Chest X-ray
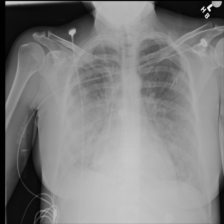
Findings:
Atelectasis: negative
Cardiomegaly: negative
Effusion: negative
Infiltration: negative
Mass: negative
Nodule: negative
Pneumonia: negative
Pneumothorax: negative
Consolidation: negative
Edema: negative
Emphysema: negative
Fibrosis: negative
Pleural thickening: negative
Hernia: negative